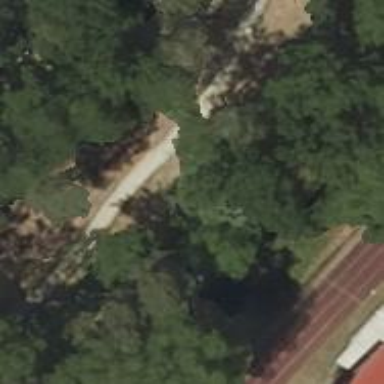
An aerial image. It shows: Path.